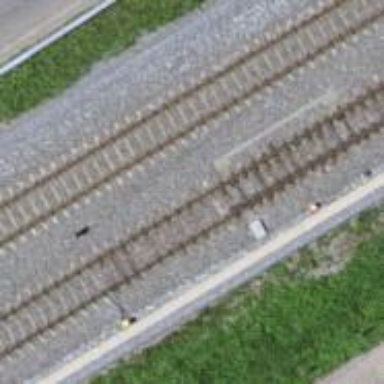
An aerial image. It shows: Railway switch.